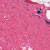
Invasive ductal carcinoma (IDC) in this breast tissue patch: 0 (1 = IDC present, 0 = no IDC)